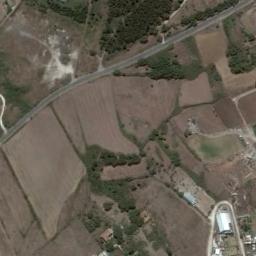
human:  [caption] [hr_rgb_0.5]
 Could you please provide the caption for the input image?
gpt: There is a road on the terrace .

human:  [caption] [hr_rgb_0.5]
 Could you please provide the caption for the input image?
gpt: Many roads and buildings next to many irregularly shaped brown fields .

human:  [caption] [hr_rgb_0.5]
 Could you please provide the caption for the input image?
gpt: The bare terrace is next to some trees .

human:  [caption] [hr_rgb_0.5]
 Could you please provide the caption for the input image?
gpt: The terraces are reddish-brown and the top of the mountain is covered with vegetation .

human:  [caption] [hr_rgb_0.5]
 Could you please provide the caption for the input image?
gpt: There are some green trees and buildings beside the terraces .